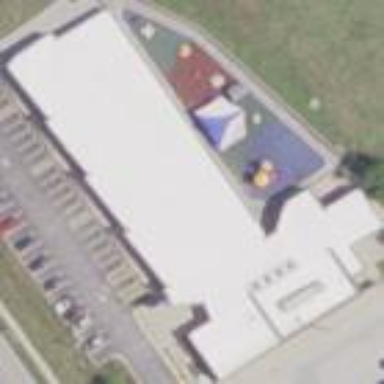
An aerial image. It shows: Kindergarten building.